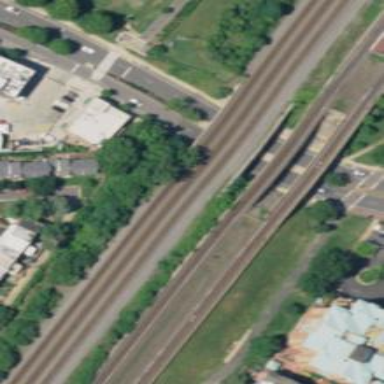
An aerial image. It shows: Railway bridge with electrified lines.